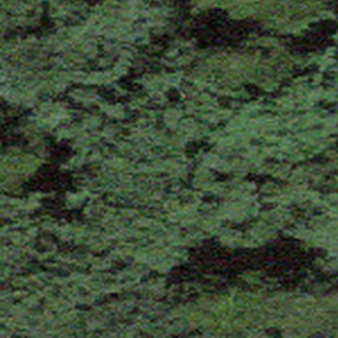
Label: other